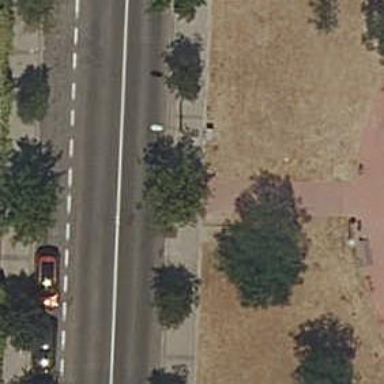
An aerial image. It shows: Footway with concrete surface.